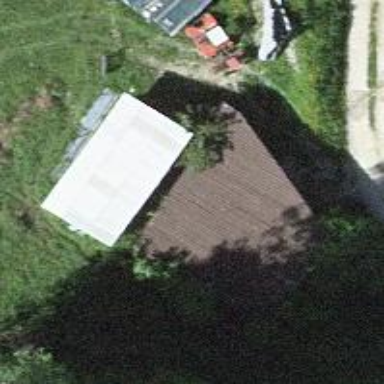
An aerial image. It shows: Rural barn.